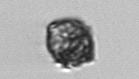
Label: Kryptoperidinium_triquetrum